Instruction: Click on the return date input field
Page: home
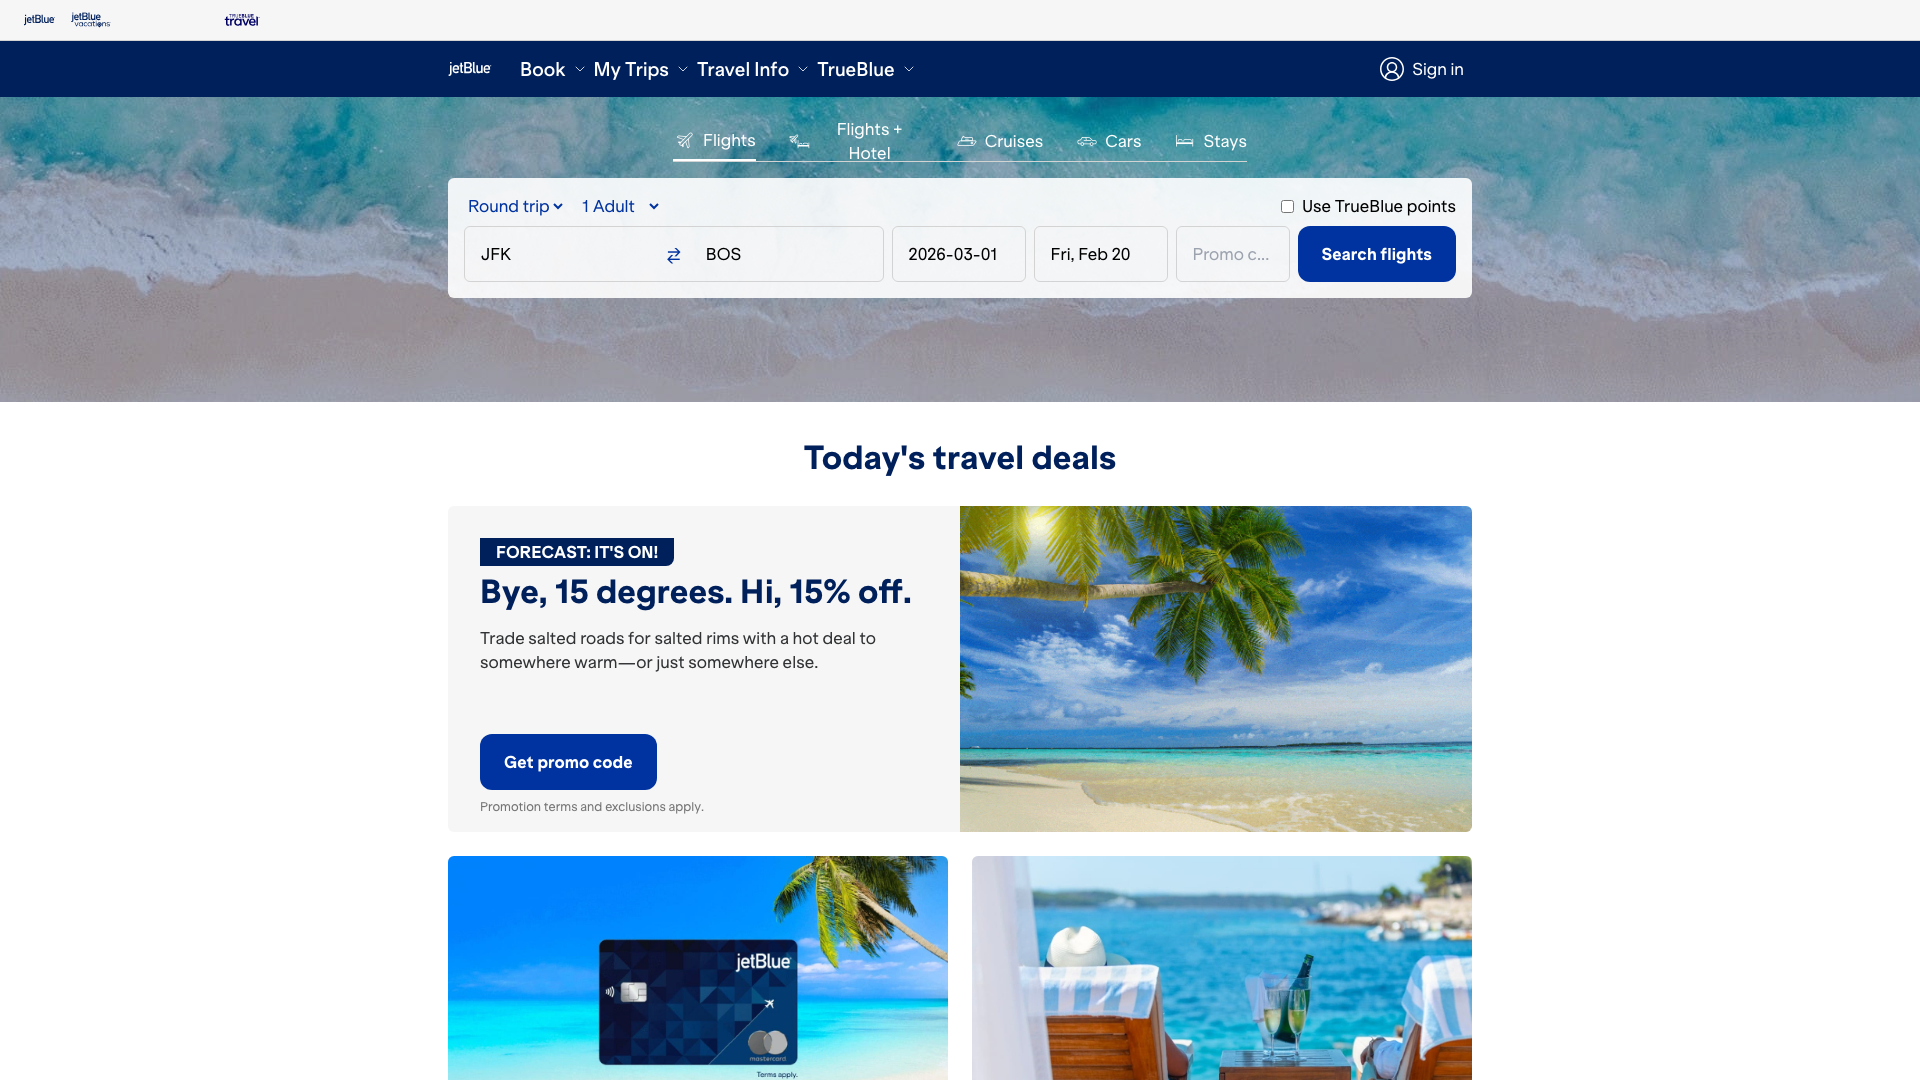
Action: click